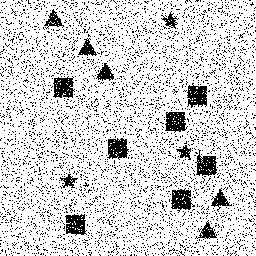
Squares: 7
Triangles: 5
Stars: 3
Total shapes: 15